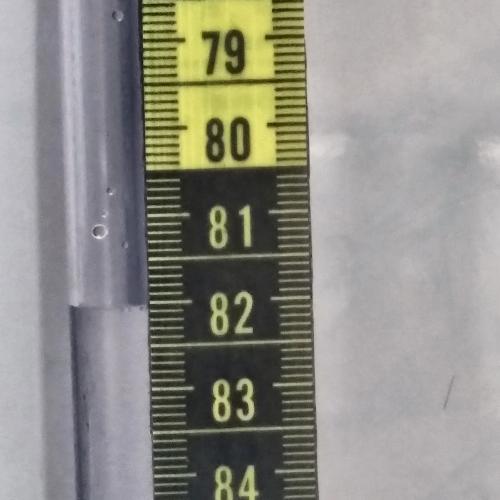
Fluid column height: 82.0 cm